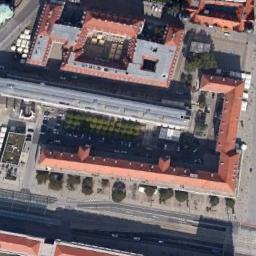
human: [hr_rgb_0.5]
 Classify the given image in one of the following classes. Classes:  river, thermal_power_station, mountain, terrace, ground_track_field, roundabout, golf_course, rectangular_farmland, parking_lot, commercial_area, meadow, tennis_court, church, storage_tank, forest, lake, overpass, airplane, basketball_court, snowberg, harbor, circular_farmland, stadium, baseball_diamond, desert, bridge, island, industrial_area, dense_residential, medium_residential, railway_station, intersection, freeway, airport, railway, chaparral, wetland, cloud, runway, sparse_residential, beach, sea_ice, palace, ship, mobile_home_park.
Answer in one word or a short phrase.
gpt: palace